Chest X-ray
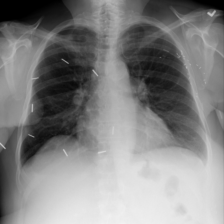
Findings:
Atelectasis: negative
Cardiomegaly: negative
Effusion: negative
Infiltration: negative
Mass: negative
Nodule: negative
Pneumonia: negative
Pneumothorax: negative
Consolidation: negative
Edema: negative
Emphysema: negative
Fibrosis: negative
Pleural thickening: negative
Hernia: negative